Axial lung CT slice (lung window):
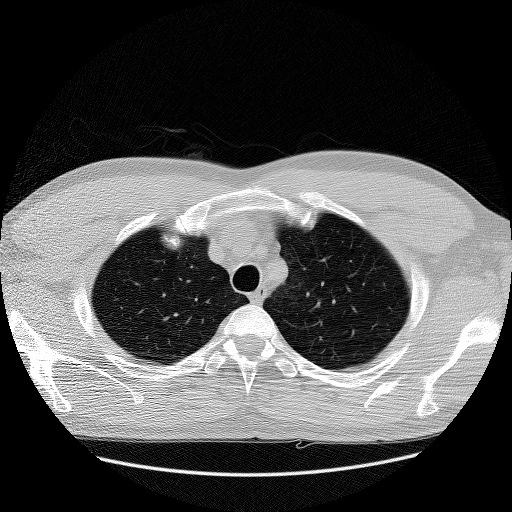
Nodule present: no